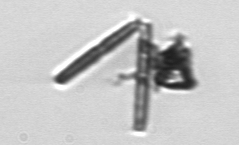
Label: Thalassionema